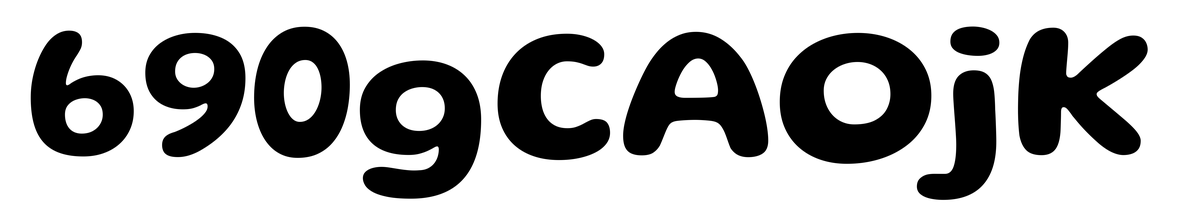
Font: Gluten_SemiBold